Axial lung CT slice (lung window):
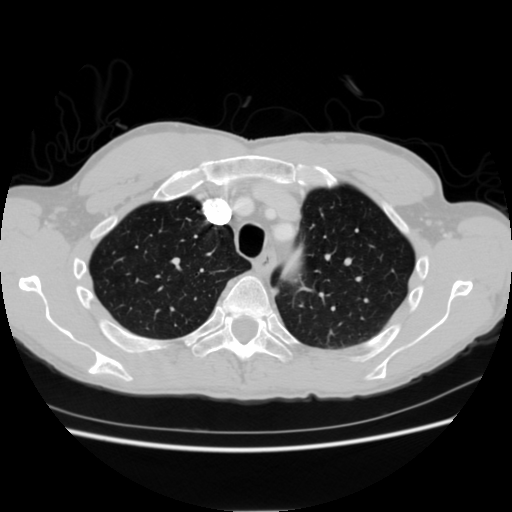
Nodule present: no